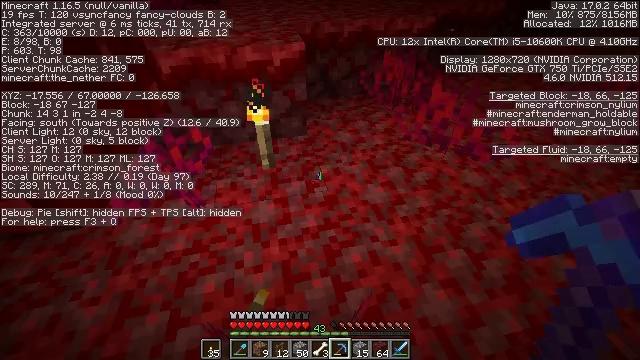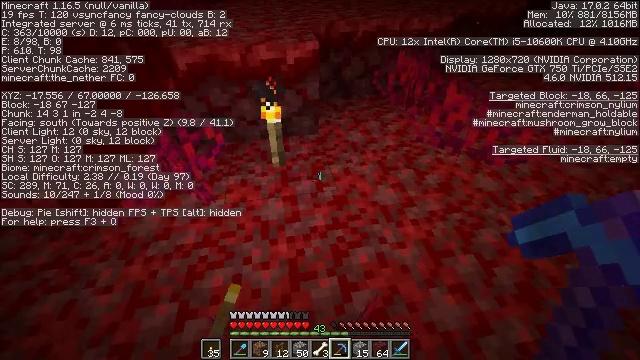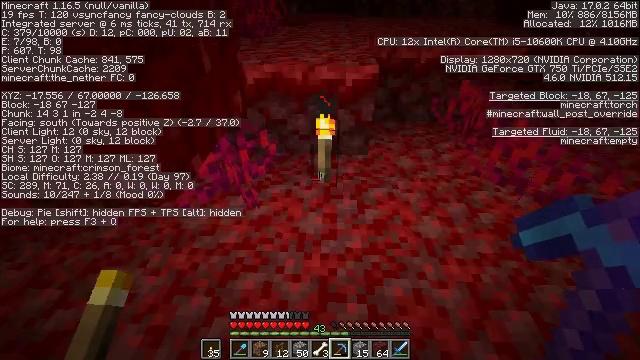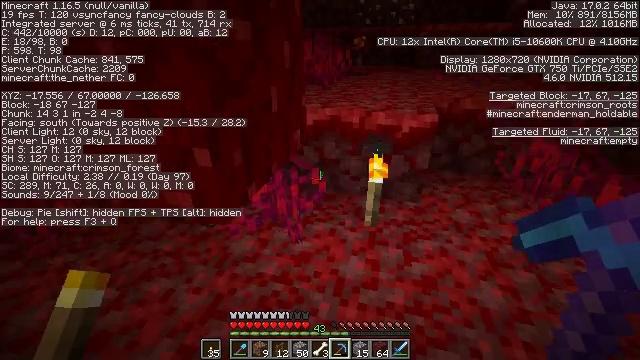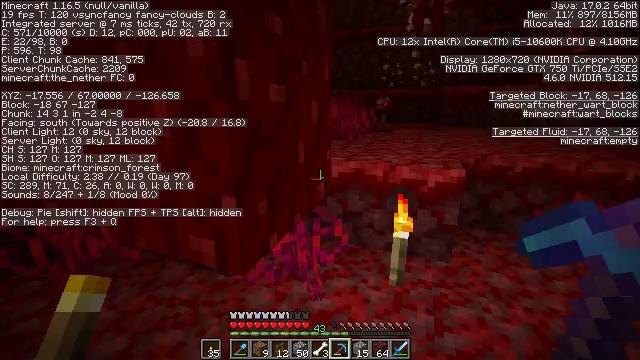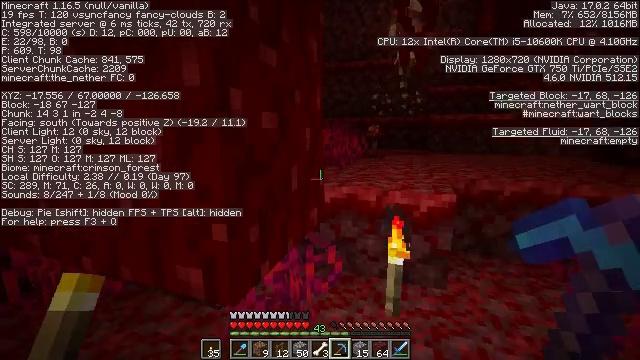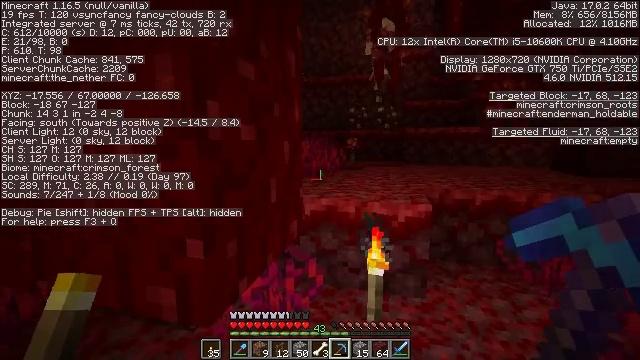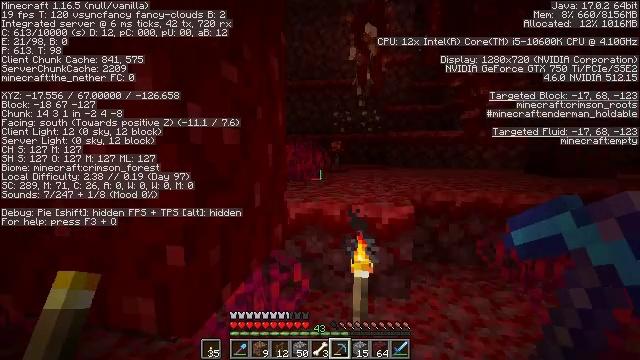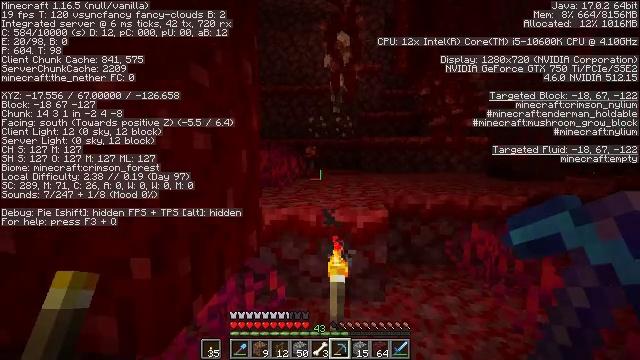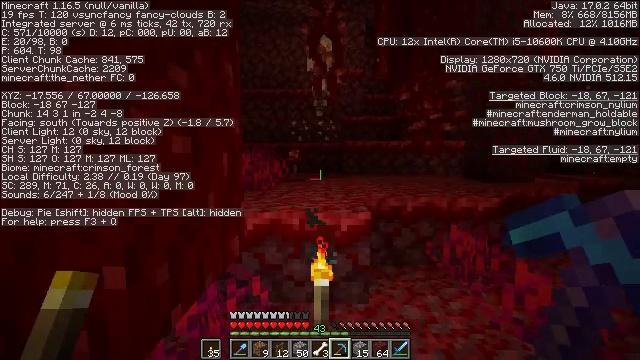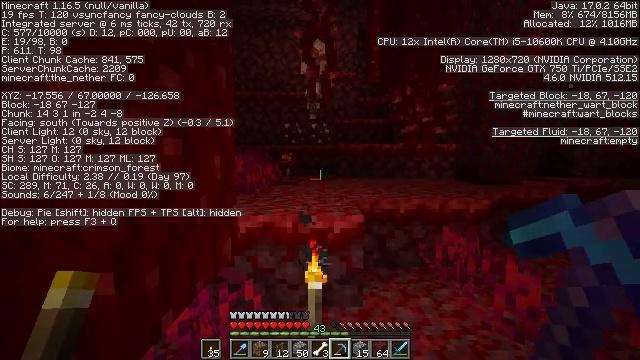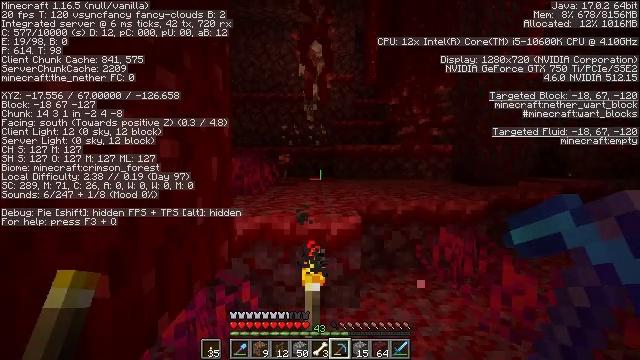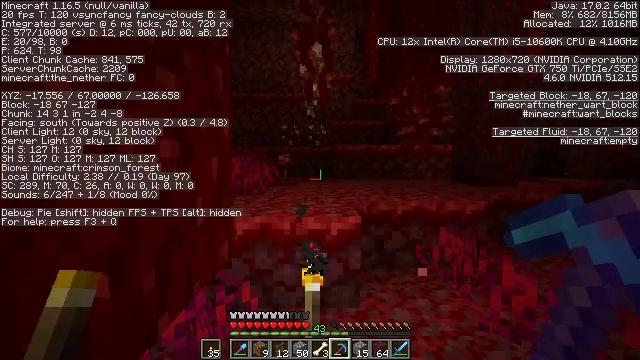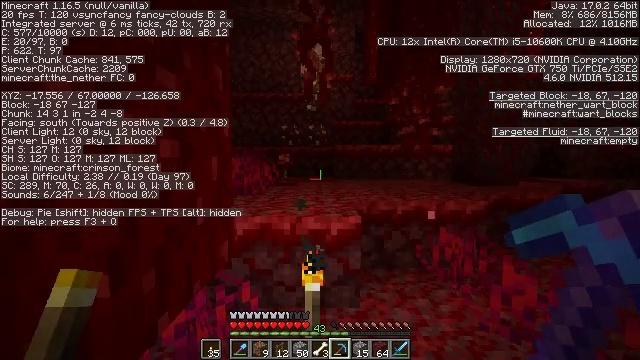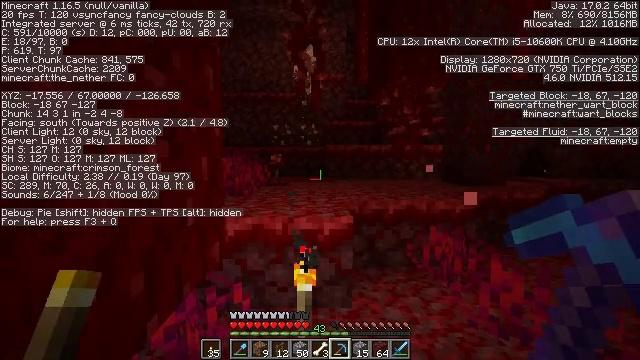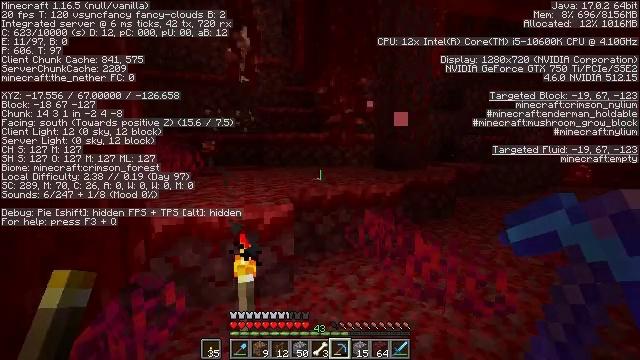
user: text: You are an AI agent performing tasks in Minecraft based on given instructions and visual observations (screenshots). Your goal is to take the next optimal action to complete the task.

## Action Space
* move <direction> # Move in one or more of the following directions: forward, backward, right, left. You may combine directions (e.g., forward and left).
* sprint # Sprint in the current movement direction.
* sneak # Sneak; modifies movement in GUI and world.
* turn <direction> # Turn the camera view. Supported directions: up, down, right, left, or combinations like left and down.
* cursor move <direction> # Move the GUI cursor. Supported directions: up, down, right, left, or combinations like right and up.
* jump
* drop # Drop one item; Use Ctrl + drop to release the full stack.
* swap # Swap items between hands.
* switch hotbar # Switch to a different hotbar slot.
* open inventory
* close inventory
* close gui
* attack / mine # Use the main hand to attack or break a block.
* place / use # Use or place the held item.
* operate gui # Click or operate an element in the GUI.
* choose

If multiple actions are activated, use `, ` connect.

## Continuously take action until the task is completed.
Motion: motion action
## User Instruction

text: Harvest nether wart blocks for resources.
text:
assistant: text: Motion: turn left
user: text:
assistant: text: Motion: turn left and up
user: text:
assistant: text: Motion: turn left and up
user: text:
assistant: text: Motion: turn left and up
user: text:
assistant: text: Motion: turn right and up
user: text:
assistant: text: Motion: turn right and up
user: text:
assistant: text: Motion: turn right
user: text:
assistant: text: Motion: turn right and up
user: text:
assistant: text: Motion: turn right
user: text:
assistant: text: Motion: turn right
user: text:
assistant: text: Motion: no_op
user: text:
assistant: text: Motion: no_op
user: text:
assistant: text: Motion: no_op
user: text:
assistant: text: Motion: turn right
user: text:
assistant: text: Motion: turn right and down
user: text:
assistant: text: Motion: turn right and down
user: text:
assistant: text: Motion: turn right and down
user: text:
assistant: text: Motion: turn right and down
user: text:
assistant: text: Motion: turn right and down
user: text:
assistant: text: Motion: turn right and down
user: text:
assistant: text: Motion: turn right and down
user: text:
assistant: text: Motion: turn right and down
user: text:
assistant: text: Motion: turn left
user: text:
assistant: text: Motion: turn right
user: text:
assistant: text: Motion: no_op
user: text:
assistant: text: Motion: no_op
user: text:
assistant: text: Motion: no_op
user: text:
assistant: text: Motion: turn left and up
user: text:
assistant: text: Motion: no_op
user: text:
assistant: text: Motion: turn right and up